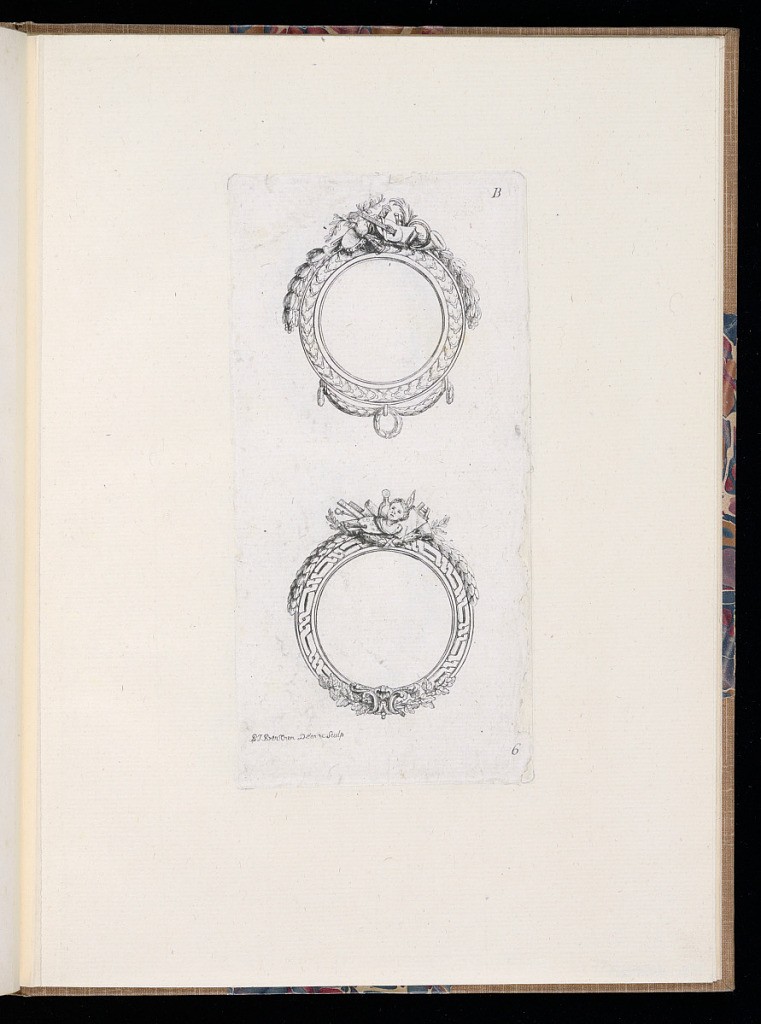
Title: Ornamental Medallion Designs
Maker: P. J. Bertren, active 18th century
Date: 1768
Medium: Etching on paper
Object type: Print
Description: Two medallion designs, one above the other. The upper medallion is decorated with musical instruments, including a lute, bagpipes, a horn, and a tambourine. The lower medallion has on it attributes of the arts, including a bust, a paint palette and brushes, a maulstick, rules, a book, and rulers. The plate is signed and numbered.